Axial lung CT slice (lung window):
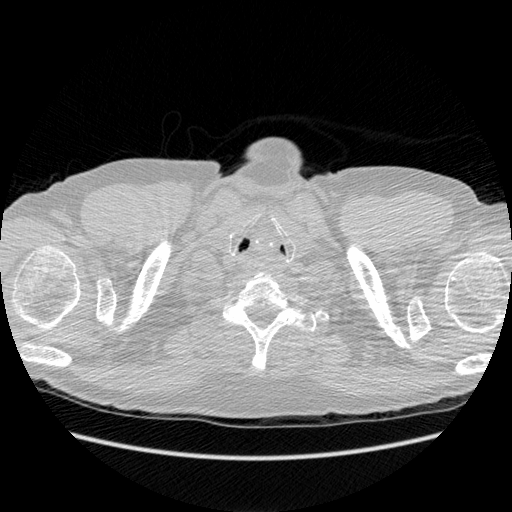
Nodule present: no